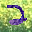
Label: 2